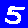
Digit: 5